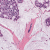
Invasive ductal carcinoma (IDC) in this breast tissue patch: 1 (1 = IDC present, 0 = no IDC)